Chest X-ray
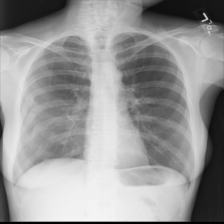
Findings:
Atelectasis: negative
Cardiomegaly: negative
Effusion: negative
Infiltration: negative
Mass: negative
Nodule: negative
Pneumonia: negative
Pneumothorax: negative
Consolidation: negative
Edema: negative
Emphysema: negative
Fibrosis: negative
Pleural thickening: negative
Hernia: negative